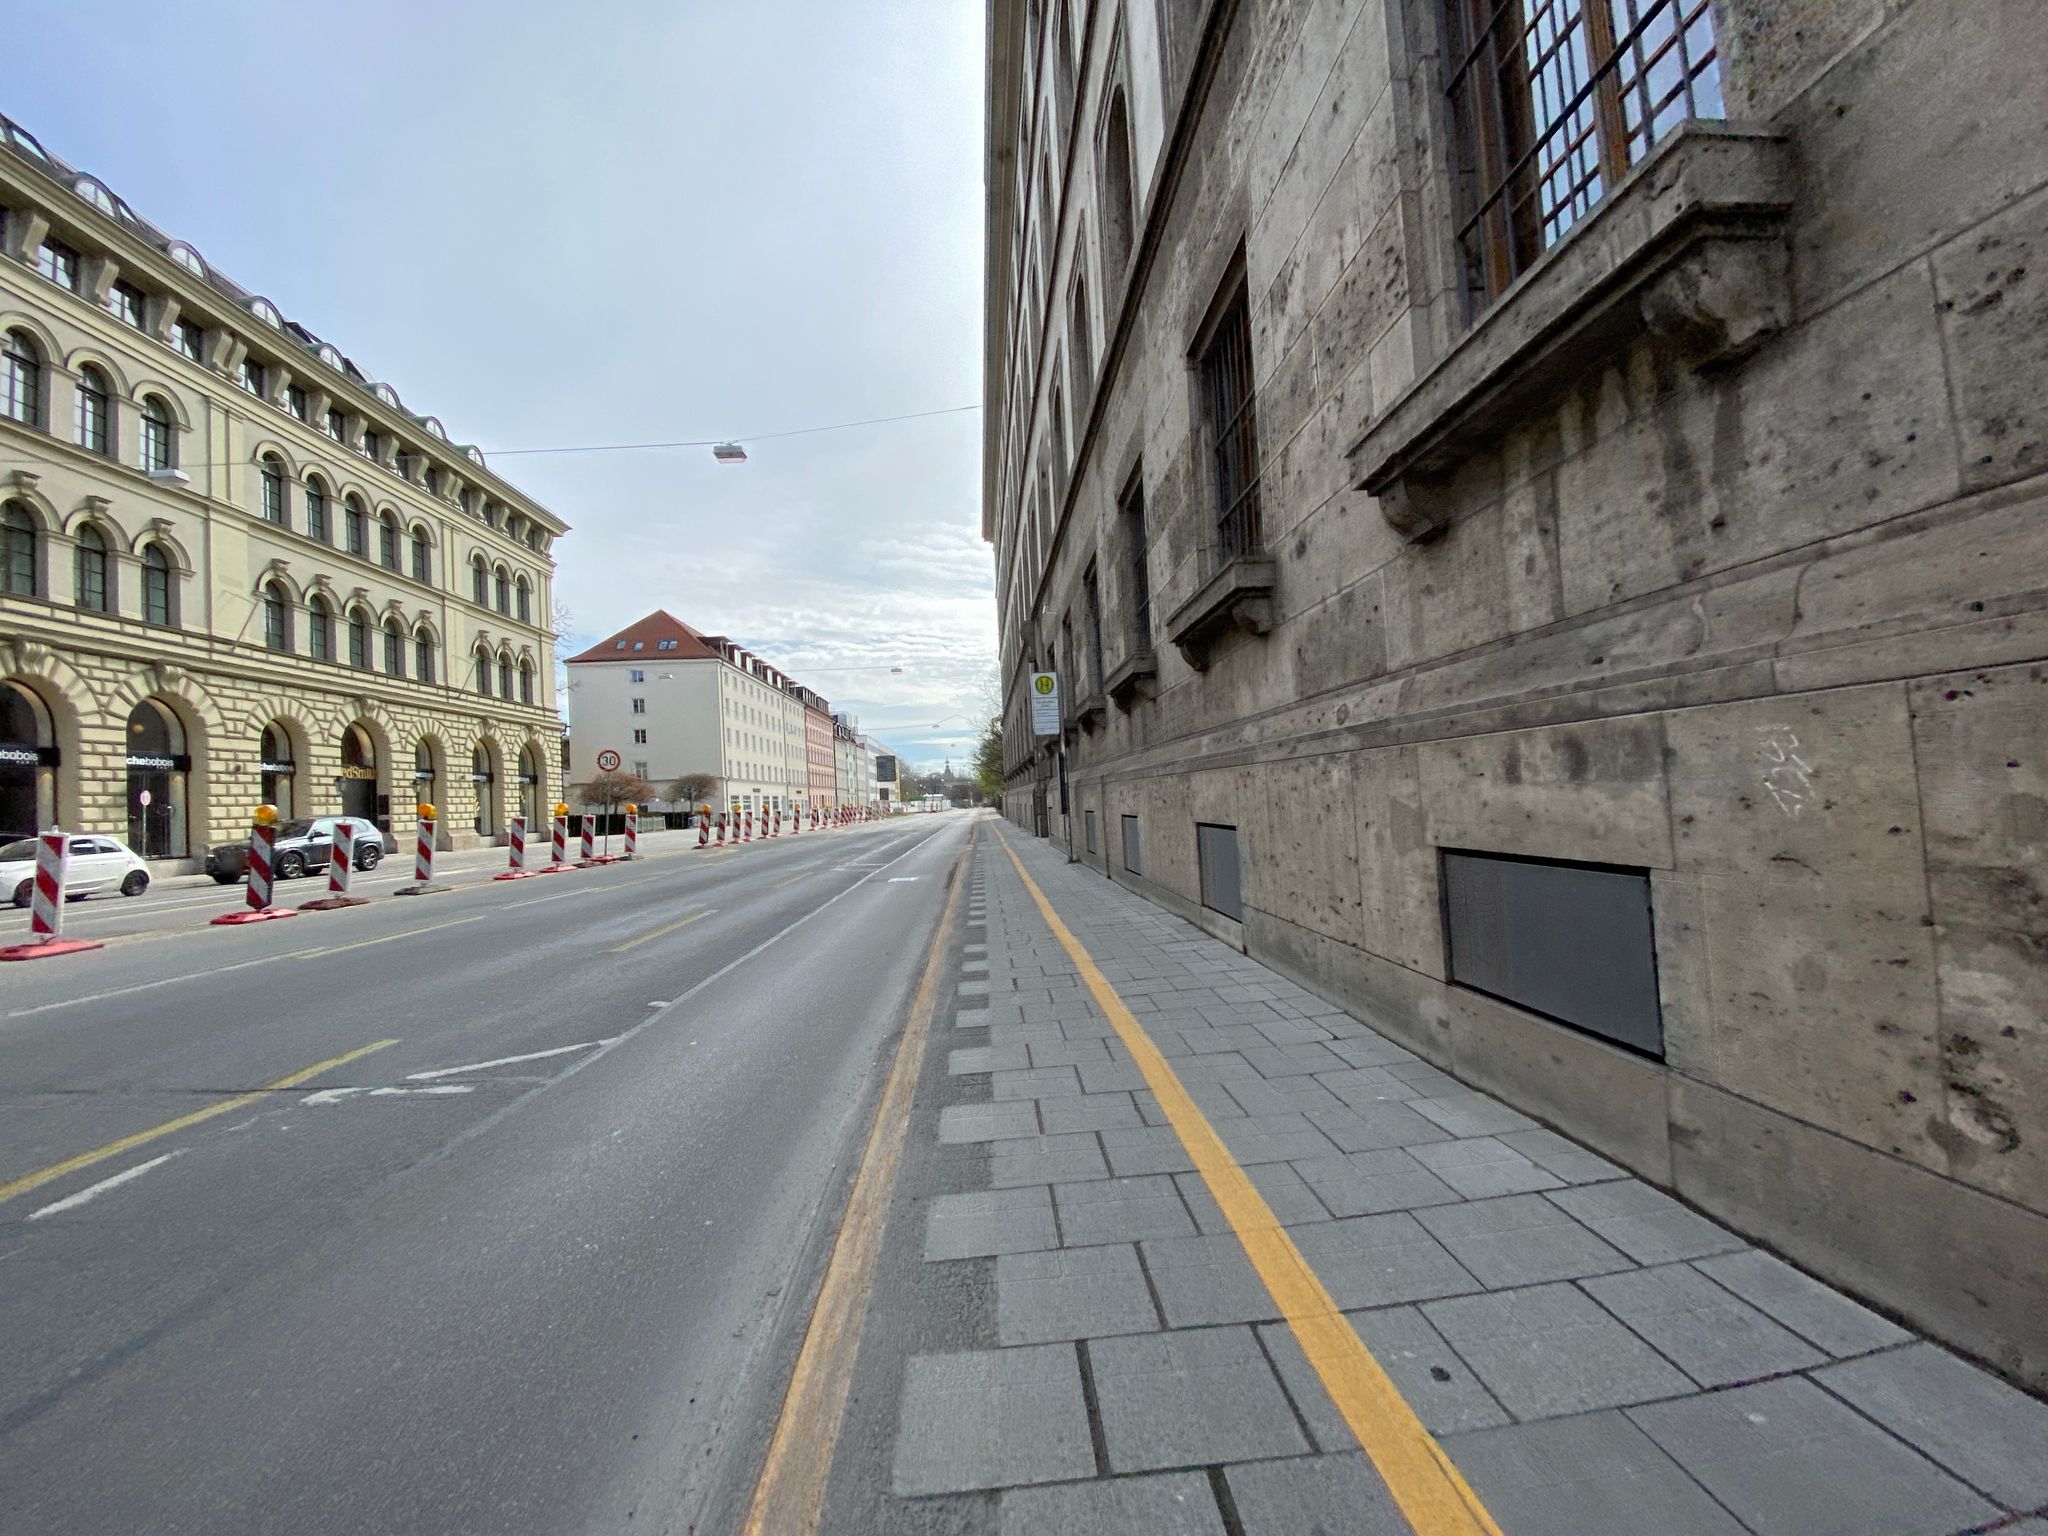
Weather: clear
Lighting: day
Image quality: good
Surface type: railway
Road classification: secondary
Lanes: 2
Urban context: urban centre
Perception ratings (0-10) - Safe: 3.26, Lively: 4.39, Beautiful: 6.42, Boring: 3.42, Depressing: 3.37, Wealthy: 7.34